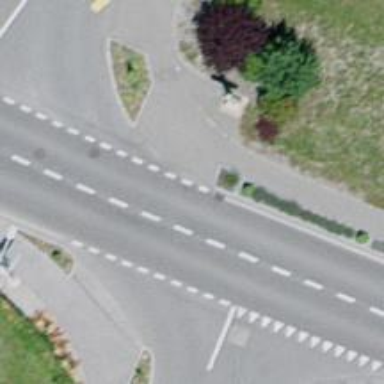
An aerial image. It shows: Uncontrolled crossing on the road.